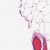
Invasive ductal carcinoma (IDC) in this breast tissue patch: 0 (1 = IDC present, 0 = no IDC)